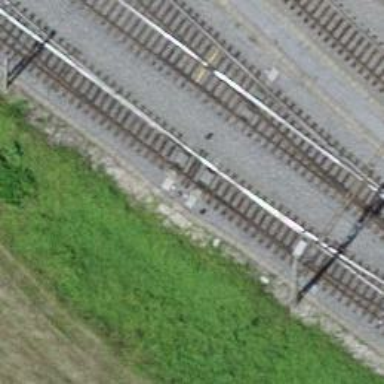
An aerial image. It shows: Single-track railway siding with electrified contact line. The voltage is 3000 and 15000.